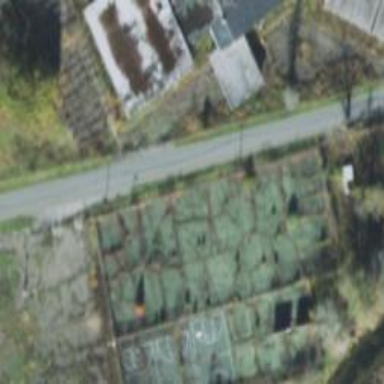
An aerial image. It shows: Tennis court on pitch.